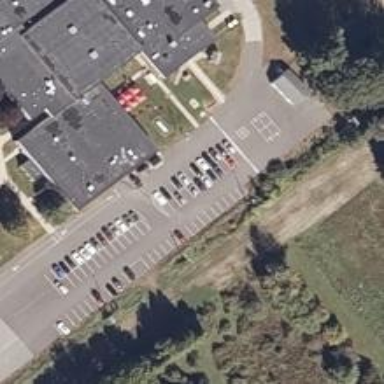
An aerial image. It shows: Parking area with unpaved surface.